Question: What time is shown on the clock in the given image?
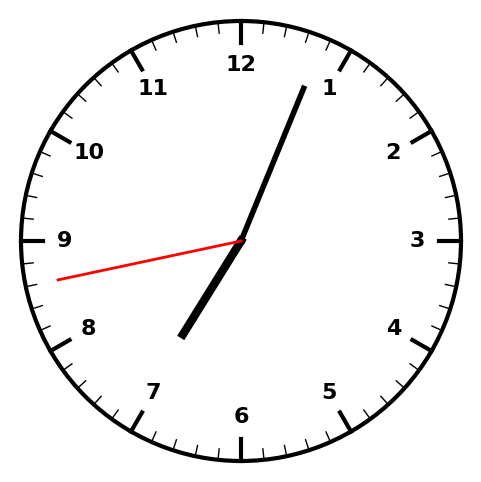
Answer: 07:03:43